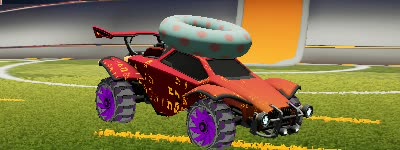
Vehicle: octane